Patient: sex F, age 31
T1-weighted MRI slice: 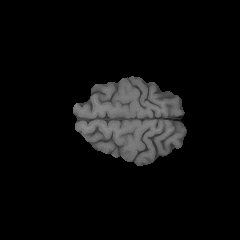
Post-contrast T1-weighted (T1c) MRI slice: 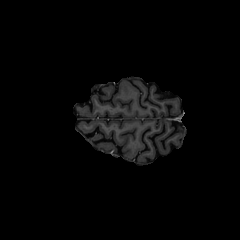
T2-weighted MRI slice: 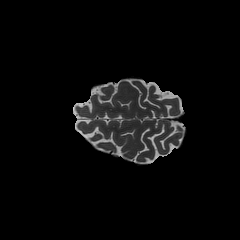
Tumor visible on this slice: no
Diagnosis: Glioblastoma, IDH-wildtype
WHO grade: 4